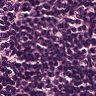
Metastatic tissue present: no